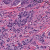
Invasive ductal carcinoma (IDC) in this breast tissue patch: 1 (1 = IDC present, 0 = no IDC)